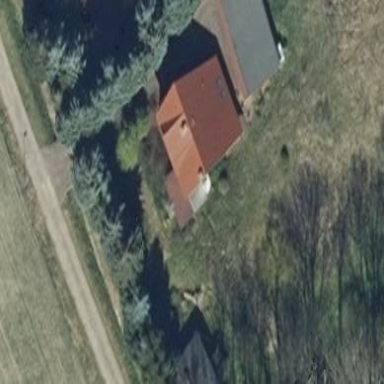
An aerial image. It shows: Detached building.